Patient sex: F
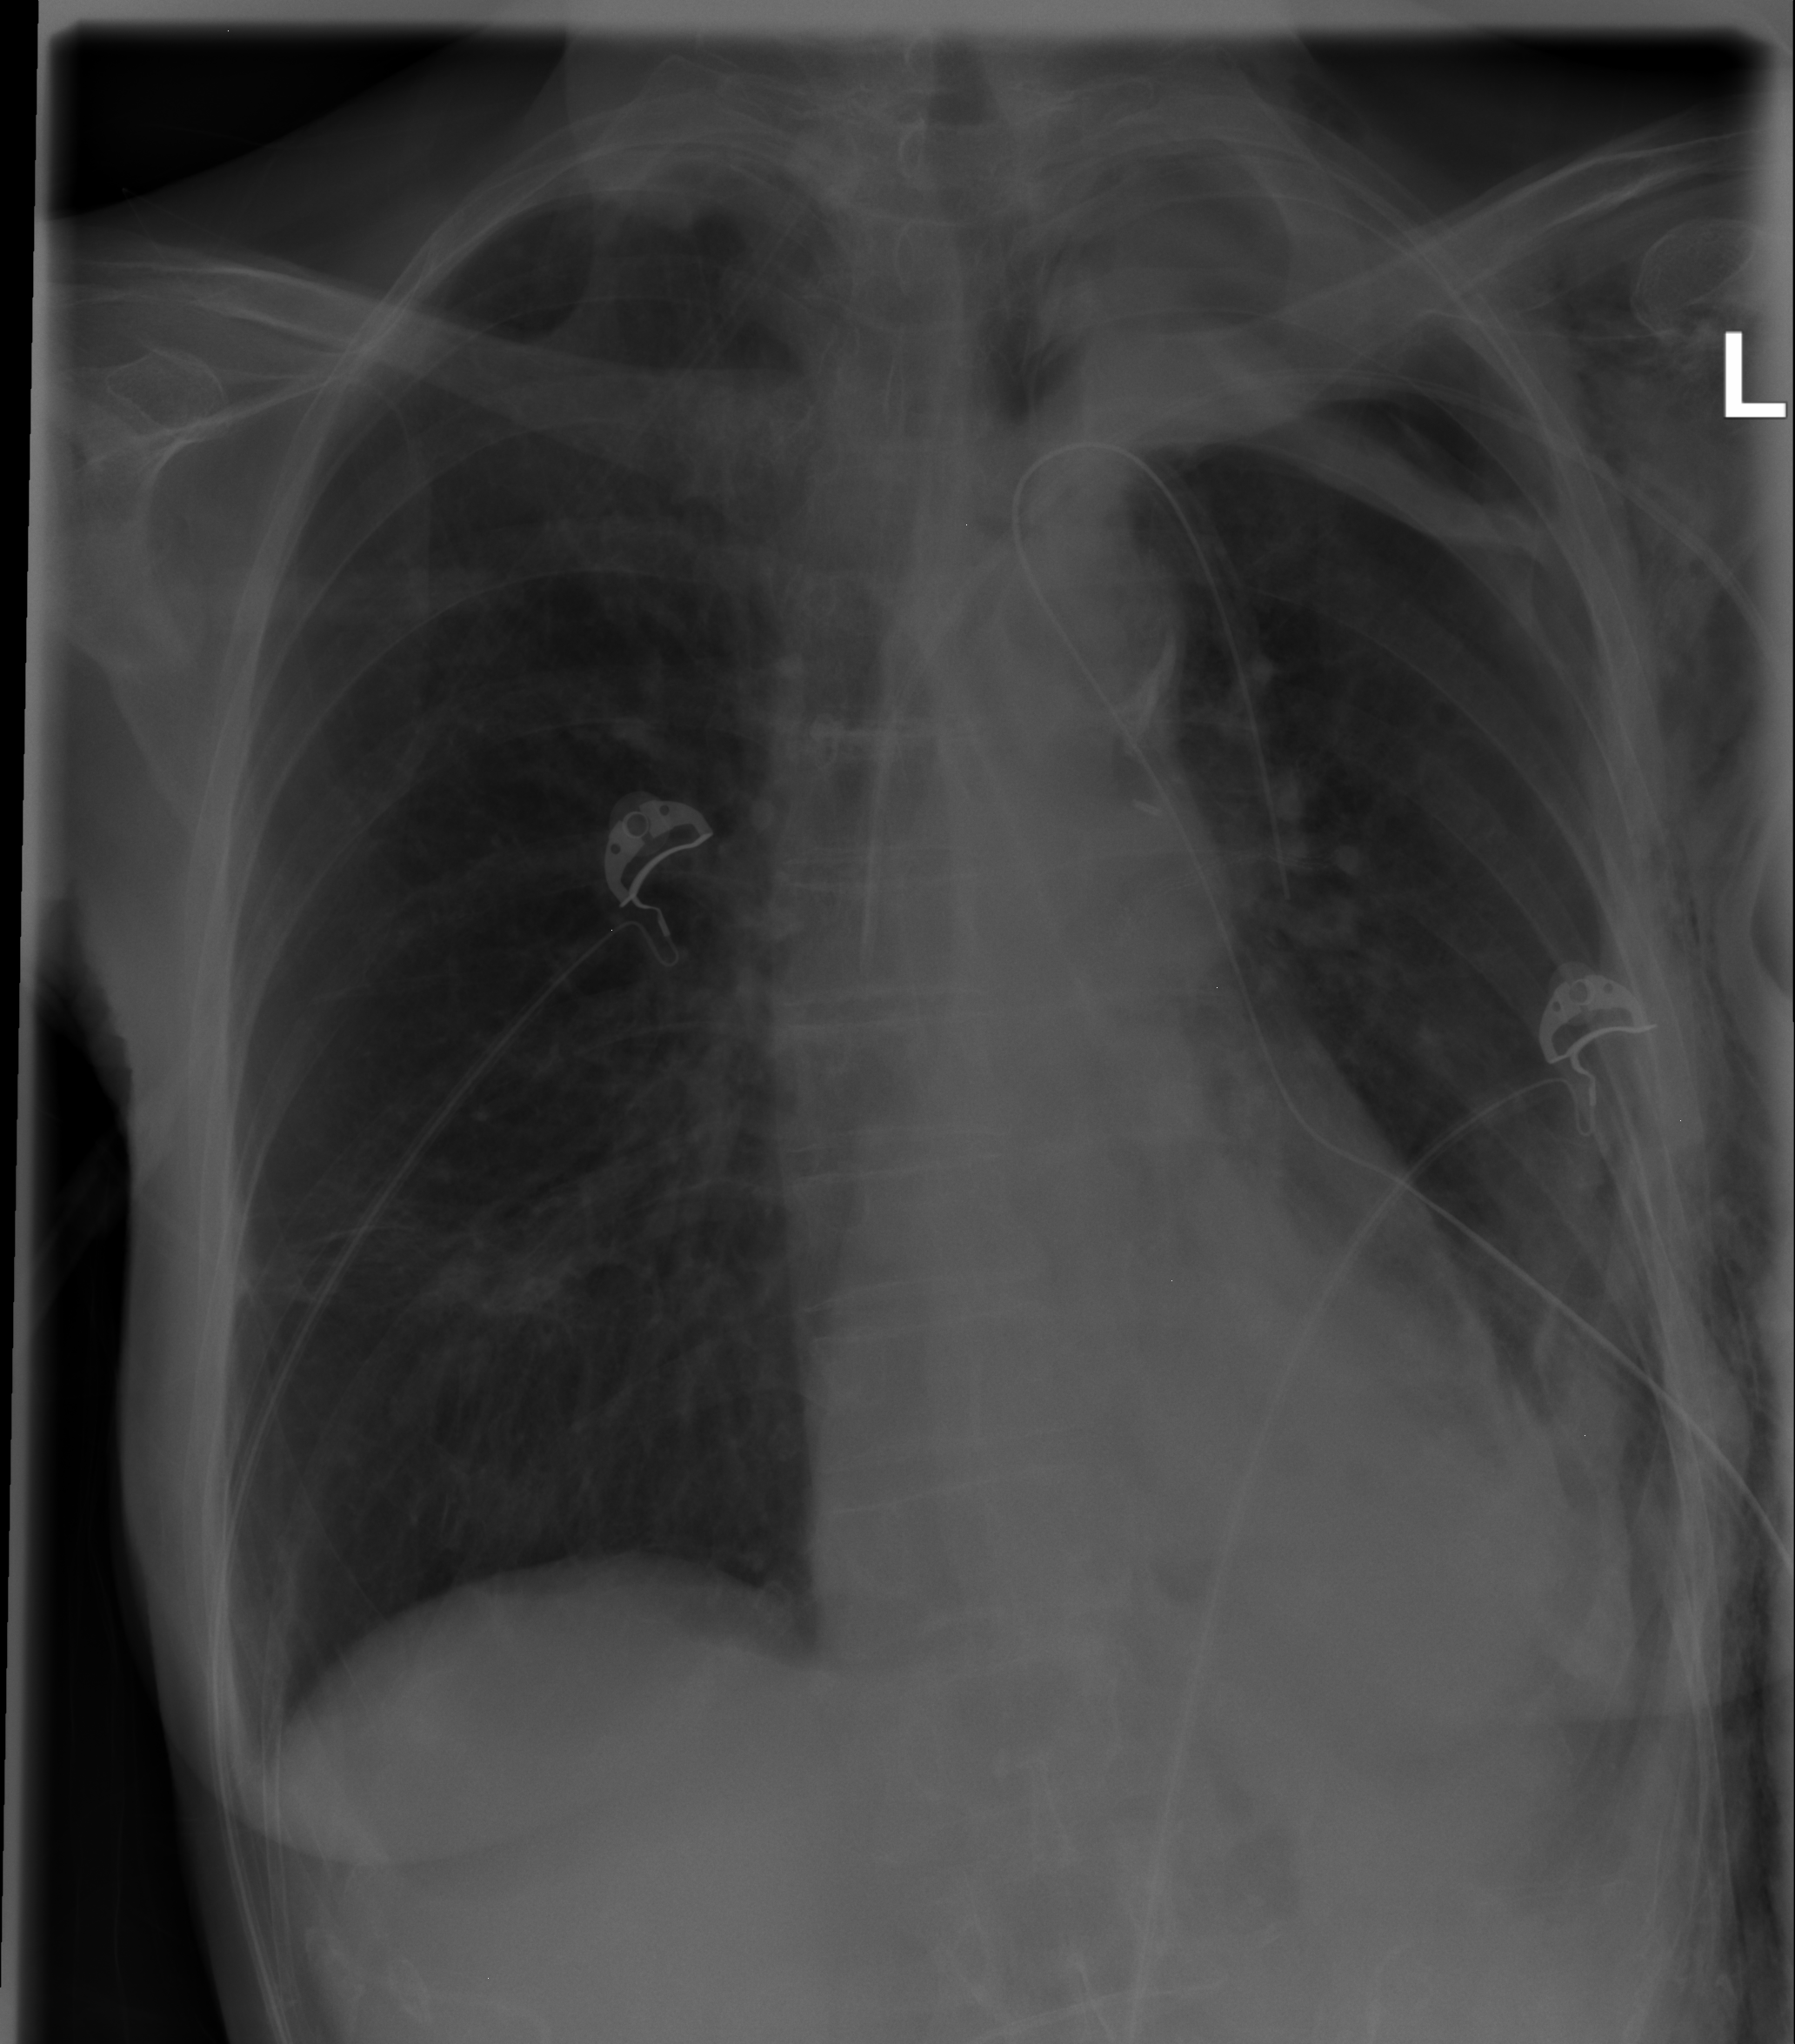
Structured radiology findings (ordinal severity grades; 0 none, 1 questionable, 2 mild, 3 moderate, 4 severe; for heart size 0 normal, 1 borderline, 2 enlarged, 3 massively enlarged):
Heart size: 0
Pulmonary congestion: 0
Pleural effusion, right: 0
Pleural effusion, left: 0
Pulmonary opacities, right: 0
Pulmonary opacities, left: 0
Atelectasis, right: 1
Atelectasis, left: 2